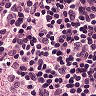
Metastatic tissue present: no